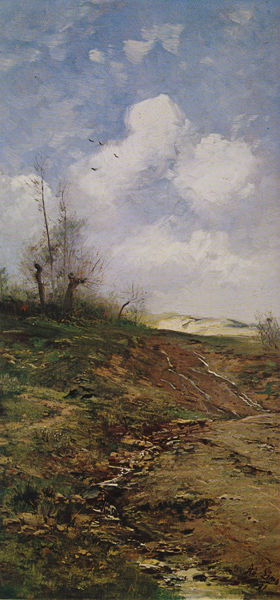
Titel: Hügelige Landschaft
Künstler: Adolf Lins
Standort: München
Institution: Galerie Heseler
Schlagwörter: baum, blau, gemälde, himmel, schatten, wasser, weiß, wolken, bäume, fluss, gelb, grün, landschaft, ocker, sand, äste, ausschnitt, blume, blumen, braun, straße, blüte, gras, rot, weg, wiese, wolke, hochformat, malerei, stein, steine, bild, öl, ast, bach, erde, feld, flusslauf, gräser, horizont, hügel, natur, strauch, vögel, weide, weite, wolen, zweige, busch, büsche, einsam, gebüsch, pfad, sträucher, pflanzen, tal, himmelblau, ruhig, sommer, naturalismus, lehm, berge, bergig, hang, leer, öde, kahl, geröll, herbst, oliv, rand, kies, stämme, tau, realistisch, still, frühling, menschenleer, weiden, kiesel, flussbett, rinnsal, ödnis, schlamm, sonnig, karg, rotbraun, bachlauf, hochkant, wegrand, gestrüpp, rinsal, wwiese, linde, mittelgebirge, flüsschen, rinnsaal, versiegt, öd, bächlein, kopfweide, rhön, böscheung, bach himmel wolken weide hügel weg